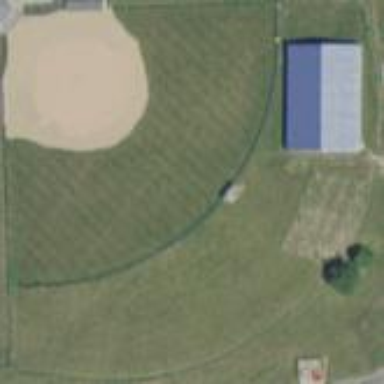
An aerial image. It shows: Baseball pitch for leisure land.